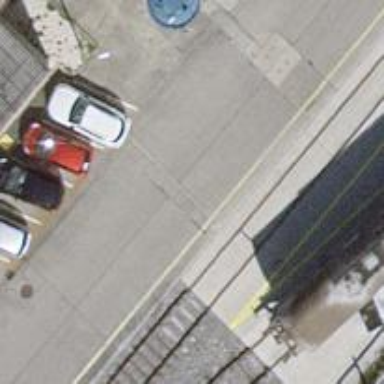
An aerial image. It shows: Service road with diagonal parking on the left lane.